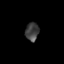
Tissue: skin
Cell type: T cells
Senescence score: 0.7069
Nuclear area (px): 240
Mean DAPI intensity: 63.825